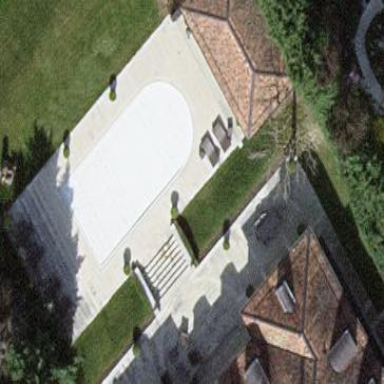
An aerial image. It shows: Swimming pool located in leisure land.